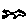
Label: fish